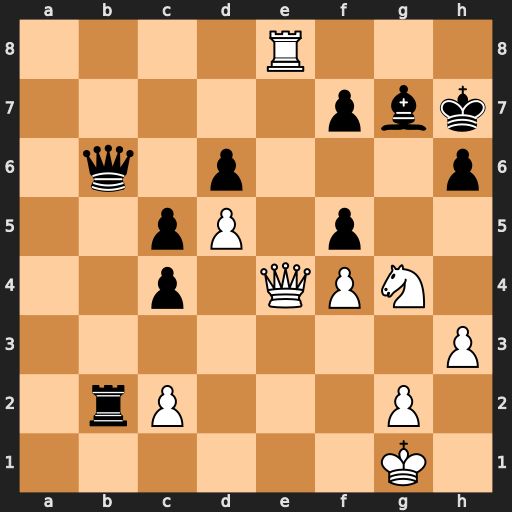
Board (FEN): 4R3/5pbk/1q1p3p/2pP1p2/2p1QPN1/7P/1rP3P1/6K1
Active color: w
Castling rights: -
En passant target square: -
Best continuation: Qxf5#